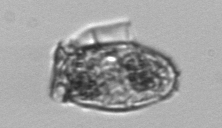
Label: Dinophysis_acuminata